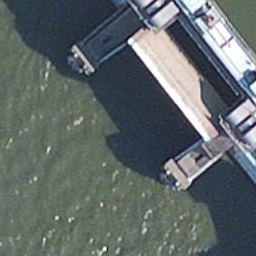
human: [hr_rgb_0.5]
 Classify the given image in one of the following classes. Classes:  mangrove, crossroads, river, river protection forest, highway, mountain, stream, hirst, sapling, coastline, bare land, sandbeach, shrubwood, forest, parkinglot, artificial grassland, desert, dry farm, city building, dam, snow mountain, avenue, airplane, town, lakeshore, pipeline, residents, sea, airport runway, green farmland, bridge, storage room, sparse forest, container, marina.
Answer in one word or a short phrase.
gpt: dam